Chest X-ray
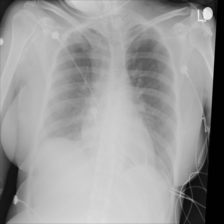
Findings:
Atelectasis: positive
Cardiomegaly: negative
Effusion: negative
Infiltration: negative
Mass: negative
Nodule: negative
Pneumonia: negative
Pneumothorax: negative
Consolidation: negative
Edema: negative
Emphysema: negative
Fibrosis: negative
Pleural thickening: negative
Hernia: negative